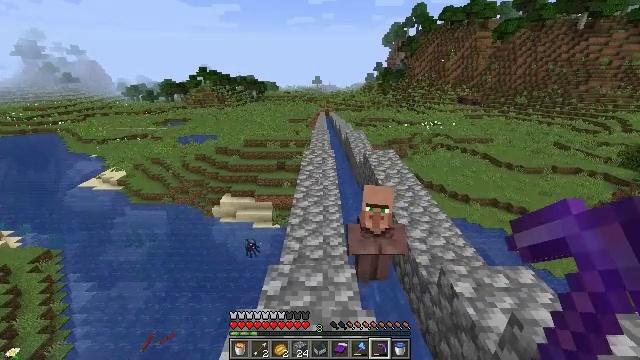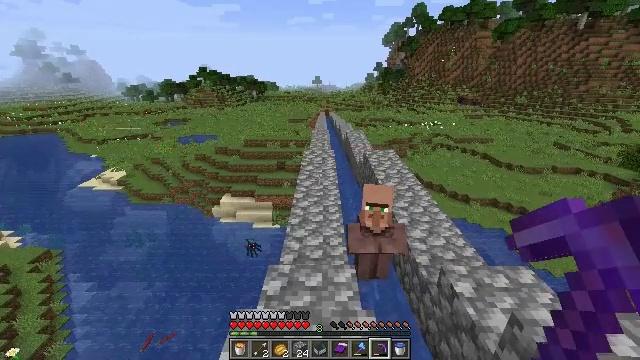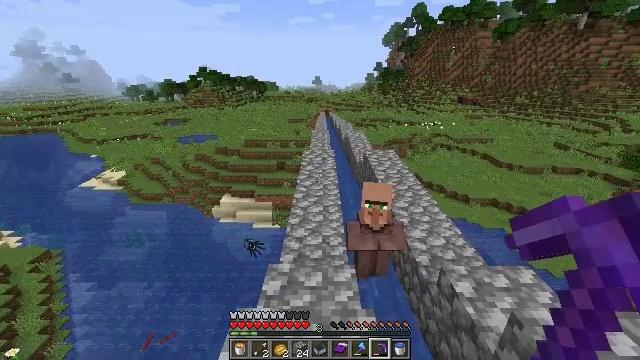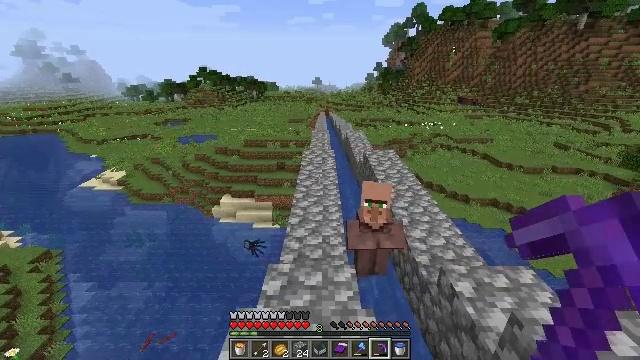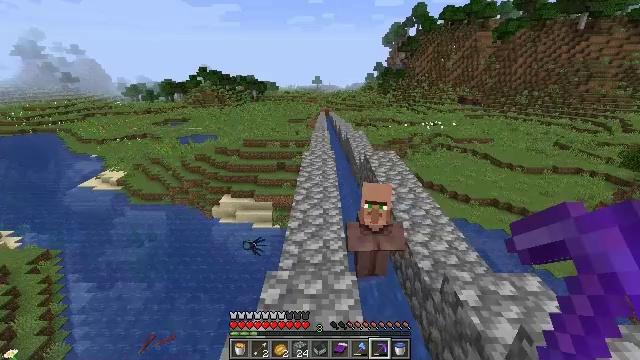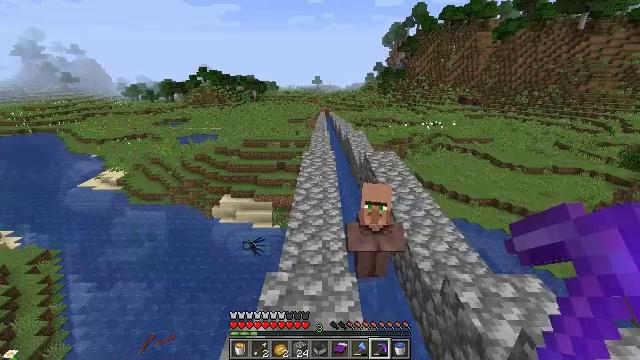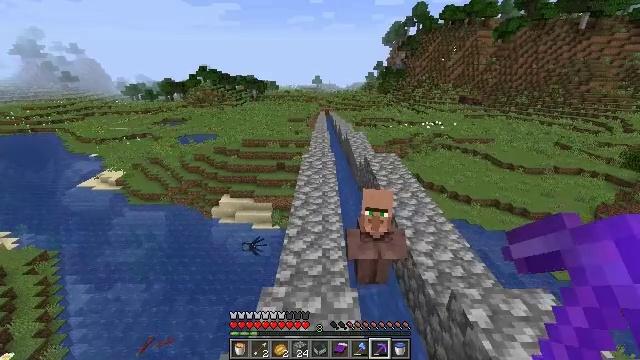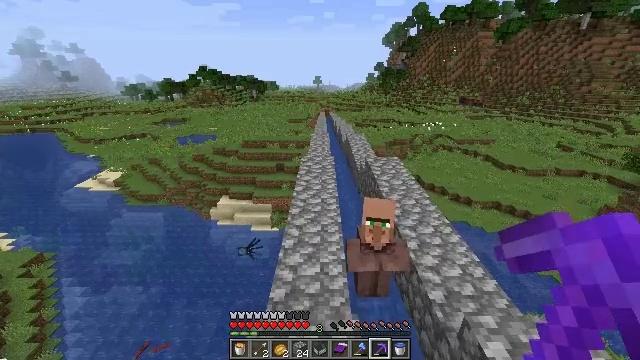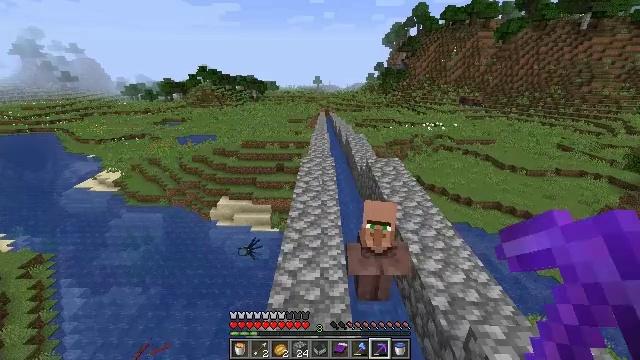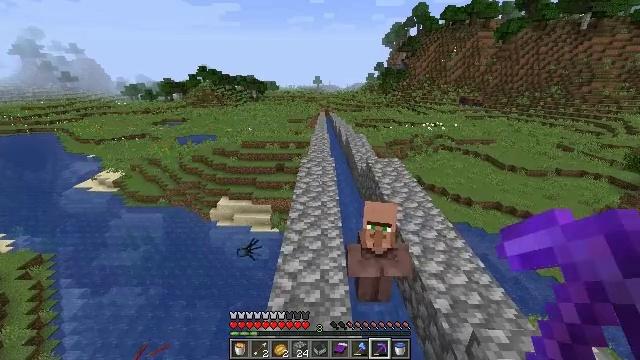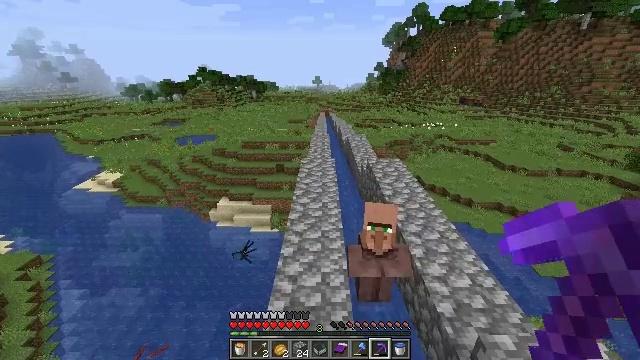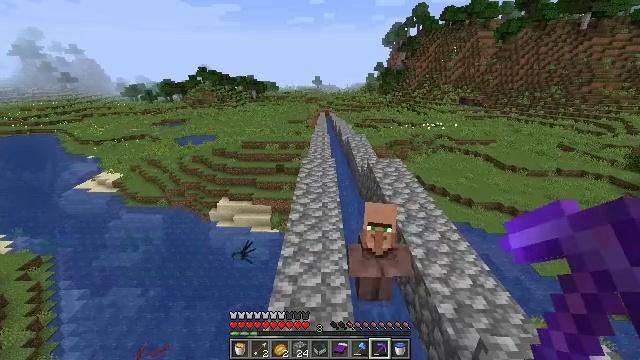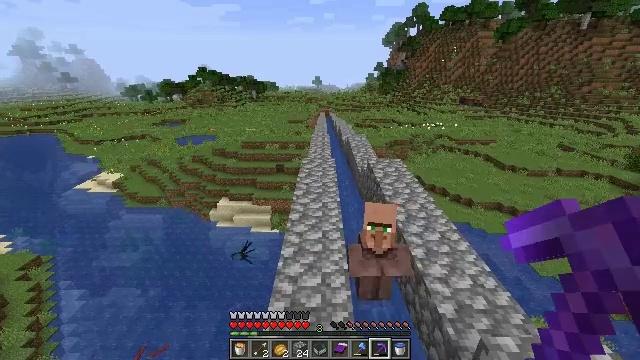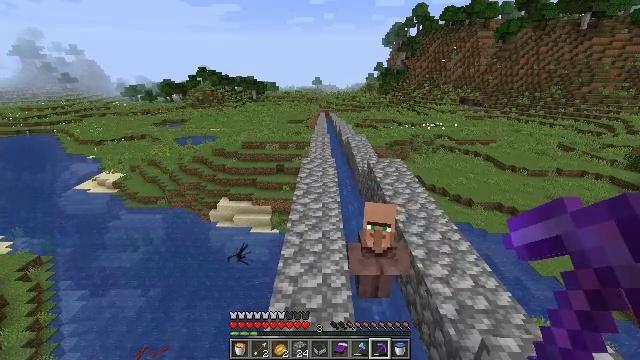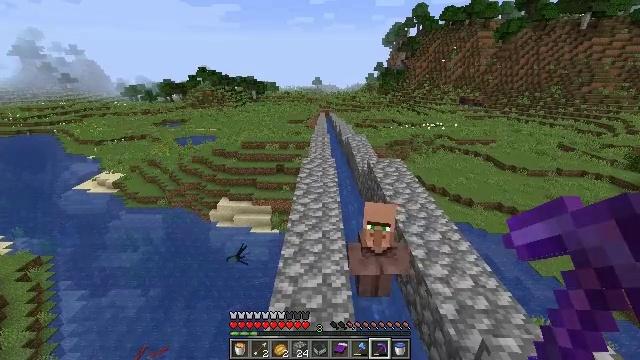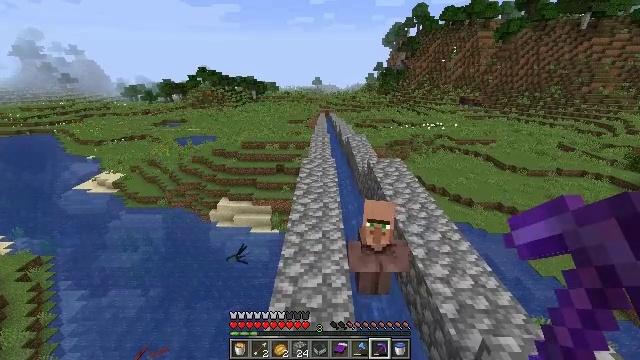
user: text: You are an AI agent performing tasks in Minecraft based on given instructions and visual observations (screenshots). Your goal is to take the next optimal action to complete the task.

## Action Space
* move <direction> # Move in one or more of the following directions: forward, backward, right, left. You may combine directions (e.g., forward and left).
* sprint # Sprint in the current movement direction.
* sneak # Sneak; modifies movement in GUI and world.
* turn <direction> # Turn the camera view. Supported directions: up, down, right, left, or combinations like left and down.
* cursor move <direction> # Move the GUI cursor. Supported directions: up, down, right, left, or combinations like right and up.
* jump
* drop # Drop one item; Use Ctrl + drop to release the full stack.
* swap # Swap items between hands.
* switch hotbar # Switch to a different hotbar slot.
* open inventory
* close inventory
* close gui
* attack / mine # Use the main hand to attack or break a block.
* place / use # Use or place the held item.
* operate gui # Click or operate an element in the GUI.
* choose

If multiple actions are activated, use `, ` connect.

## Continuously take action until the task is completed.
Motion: motion action
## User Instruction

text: Collect cobblestone blocks for construction.
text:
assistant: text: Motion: no_op
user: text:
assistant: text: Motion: no_op
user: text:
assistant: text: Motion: no_op
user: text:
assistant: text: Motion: move forward
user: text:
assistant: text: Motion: move forward
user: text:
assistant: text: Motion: move forward
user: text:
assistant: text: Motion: move forward
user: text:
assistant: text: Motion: no_op
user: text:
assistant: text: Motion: no_op
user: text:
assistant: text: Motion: no_op
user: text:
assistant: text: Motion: no_op
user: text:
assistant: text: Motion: no_op
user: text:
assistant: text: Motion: no_op
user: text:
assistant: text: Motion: no_op
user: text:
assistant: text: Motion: no_op
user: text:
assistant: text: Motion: no_op
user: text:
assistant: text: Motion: no_op
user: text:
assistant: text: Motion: no_op
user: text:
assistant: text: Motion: no_op
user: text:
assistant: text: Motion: no_op
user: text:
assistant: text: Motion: no_op
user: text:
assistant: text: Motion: no_op
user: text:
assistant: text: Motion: no_op
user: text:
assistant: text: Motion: no_op
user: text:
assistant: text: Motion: no_op
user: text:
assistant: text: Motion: move forward
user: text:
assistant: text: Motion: move forward
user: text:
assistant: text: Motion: move forward
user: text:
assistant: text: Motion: move forward
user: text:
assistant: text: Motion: no_op